Question: I want to match a kernel density layer's {ks} raster dimensions to kriged surface {spatial} and have run into an error. The code demonstrates:
'''
require(ks)
require(raster)
require(spatial)
data(topo, package="MASS")
topo.kr = surf.gls(2, expcov, topo, d=0.7)
krig_ras = raster(prmat(topo.kr, 0, 6.5, 0, 6.5, 50))
kd = kde(topo[,1:2])
kde_ras = raster(kd) # works ok
par(mfrow = c(1, 2))
plot(krig_ras); title('krig')
plot(kde_ras); title('kde')
'''

As you can see the dimensions don't match as kde has added a border (see also 'setMinMax(krig_ras); setMinMax(kde_ras)'). But we can specify eval.points:
'''
pts = as.data.frame(krig_ras, xy=TRUE)
kd2 = kde(topo[,1:2], eval.points = pts[,1:2])
kde_ras2 = raster(kd2)
'''
The last returns the error:
'''
Error in (function (classes, fdef, mtable) :
unable to find an inherited method for function 'raster' for signature '"numeric"'
'''
This <URL> seems to cover the same error, but I can't figure out if this is the same cause - numeric layerNames. Looking at the names/str for 'kd2' doesn't suggest anything. Grateful for assistance.
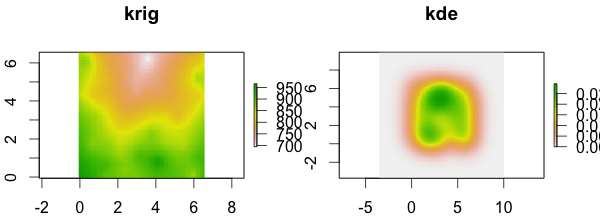
Answer: If I understand, you would like something like that:
'''
kde_ras2 <- krig_ras
kde_ras2 <- setValues(kde_ras2, kd2$estimate)
'''